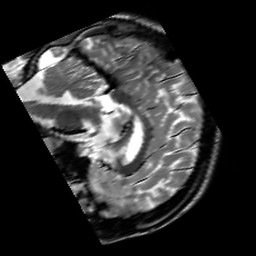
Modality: T2w
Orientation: sagittal
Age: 18
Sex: male
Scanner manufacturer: siemens
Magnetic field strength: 3 T
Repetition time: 7 s
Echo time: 0.09 s